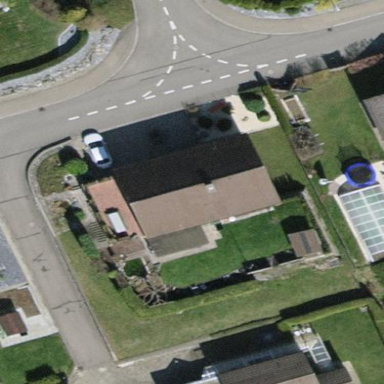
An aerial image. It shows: Detached building.